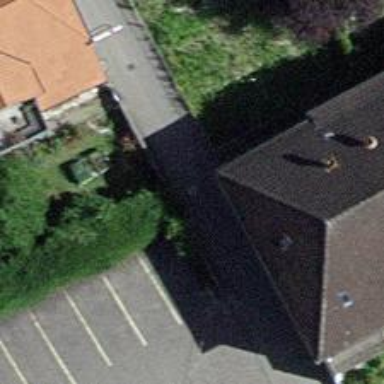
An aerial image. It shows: Paved footway.